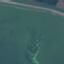
Land use / land cover class: SeaLake